Question: I am working with 'C#', '.NET4.5', 'EF6'(shouldn't matter really).
I am selecting some values from db then '.ToList()' them and then adding 'DefaultIfEmpty(new ActualFee{Net = 0, Vat = 0})' if one does not exist, and I get 'null'
'''
public static ConveyancingSummaryVm ToConveyancingSummaryVm(this Tuple<IEnumerable<ActualFee>, ConveyancingAnswer, Customer> conveyancePricingAnswersAndCustomer)
{
var purchaseFees = conveyancePricingAnswersAndCustomer.Item1.Where(o => o.ConveyancingSaleType == "Purchase").ToList();
if (purchaseFees.Any())
{
var discount = purchaseFees.DefaultIfEmpty(new ActualFee{Net = 0, Vat = 0}).SingleOrDefault(o => o.Title.Contains("Discount"));
conveyancingSummaryVm.IsPurchaseFreehold = conveyancePricingAnswersAndCustomer.Item2.PropertyBoughtIsFreehold;
...
'''

I must be missing something obvious here.
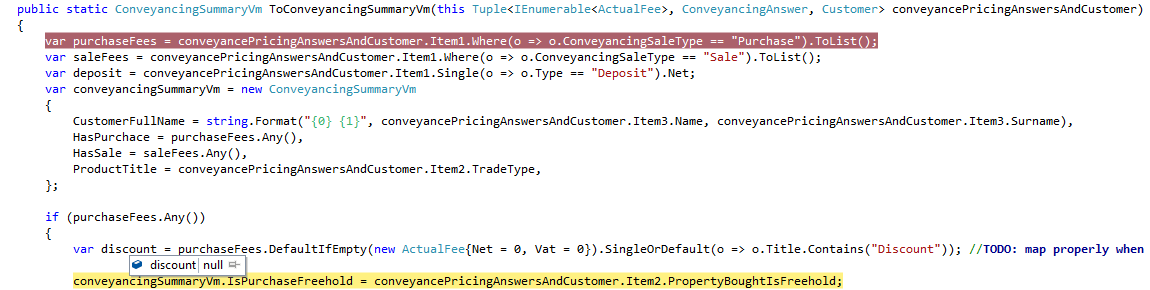
Answer: There is no way for 'DefaultIfEmpty' to return null in this case. When there is no element it returns an 'ActualFee' instance and the 'Title' does not contain 'Discount'. So that's why 'SingleOrDefault' returns 'null'.
> so you are saying that DefaultIfEmpty does not work for SingleOrDefault?
No, 'DefaultIfEmpty' works and returns the expected value. And then 'SingleOrDefault' runs on the return value of 'DefaultIfEmpty' and returns because there is no element in the sequence that satisfies your condition.
You can use null coalescing operator to get the behaviour you want:
'''
var discount = purchaseFees.FirstOrDefault(o => o.Title.Contains("Discount"))
?? new ActualFee{Net = 0, Vat = 0};
'''